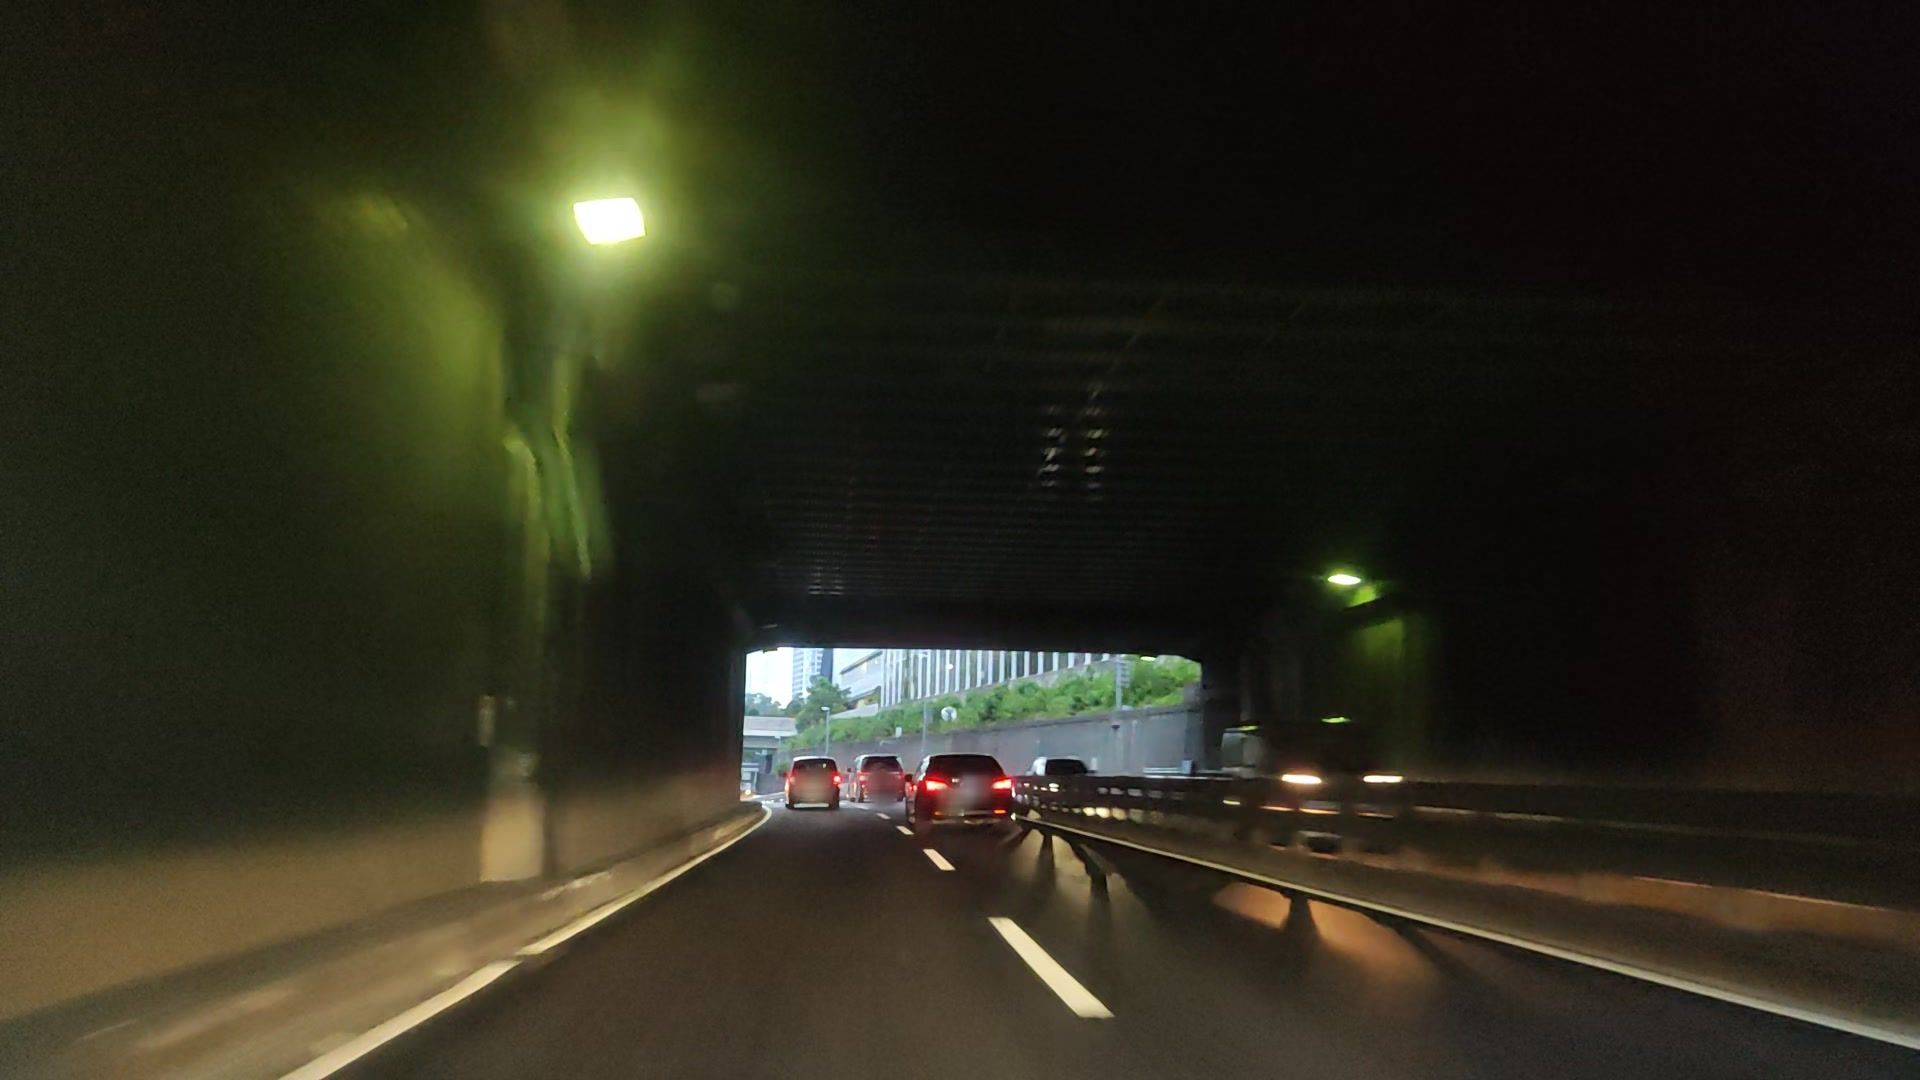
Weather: clear
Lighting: night
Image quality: slightly poor
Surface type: driving surface
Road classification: tertiary
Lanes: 2
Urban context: urban centre
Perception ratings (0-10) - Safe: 3.26, Lively: 3.62, Beautiful: 5.88, Boring: 5.41, Depressing: 4.54, Wealthy: 4.27